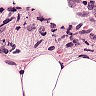
Metastatic tissue present: yes